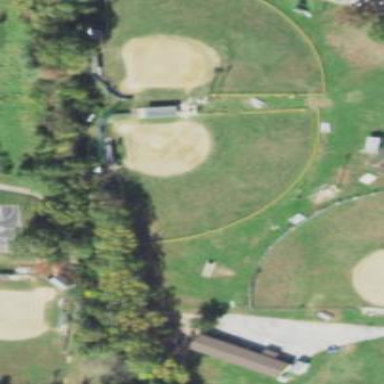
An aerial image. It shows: Softball pitch for leisure land activities.